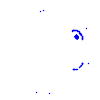
Particle: kaon